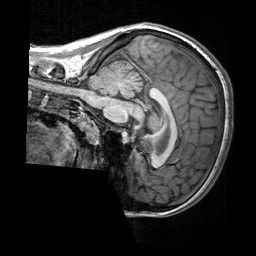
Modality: T1w
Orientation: sagittal
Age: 20
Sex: female
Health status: healthy
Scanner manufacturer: siemens
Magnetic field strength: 3 T
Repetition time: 2.3 s
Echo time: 0.00303 s